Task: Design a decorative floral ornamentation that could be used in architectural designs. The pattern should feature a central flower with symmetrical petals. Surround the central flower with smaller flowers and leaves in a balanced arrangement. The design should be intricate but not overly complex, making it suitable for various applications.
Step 1236:
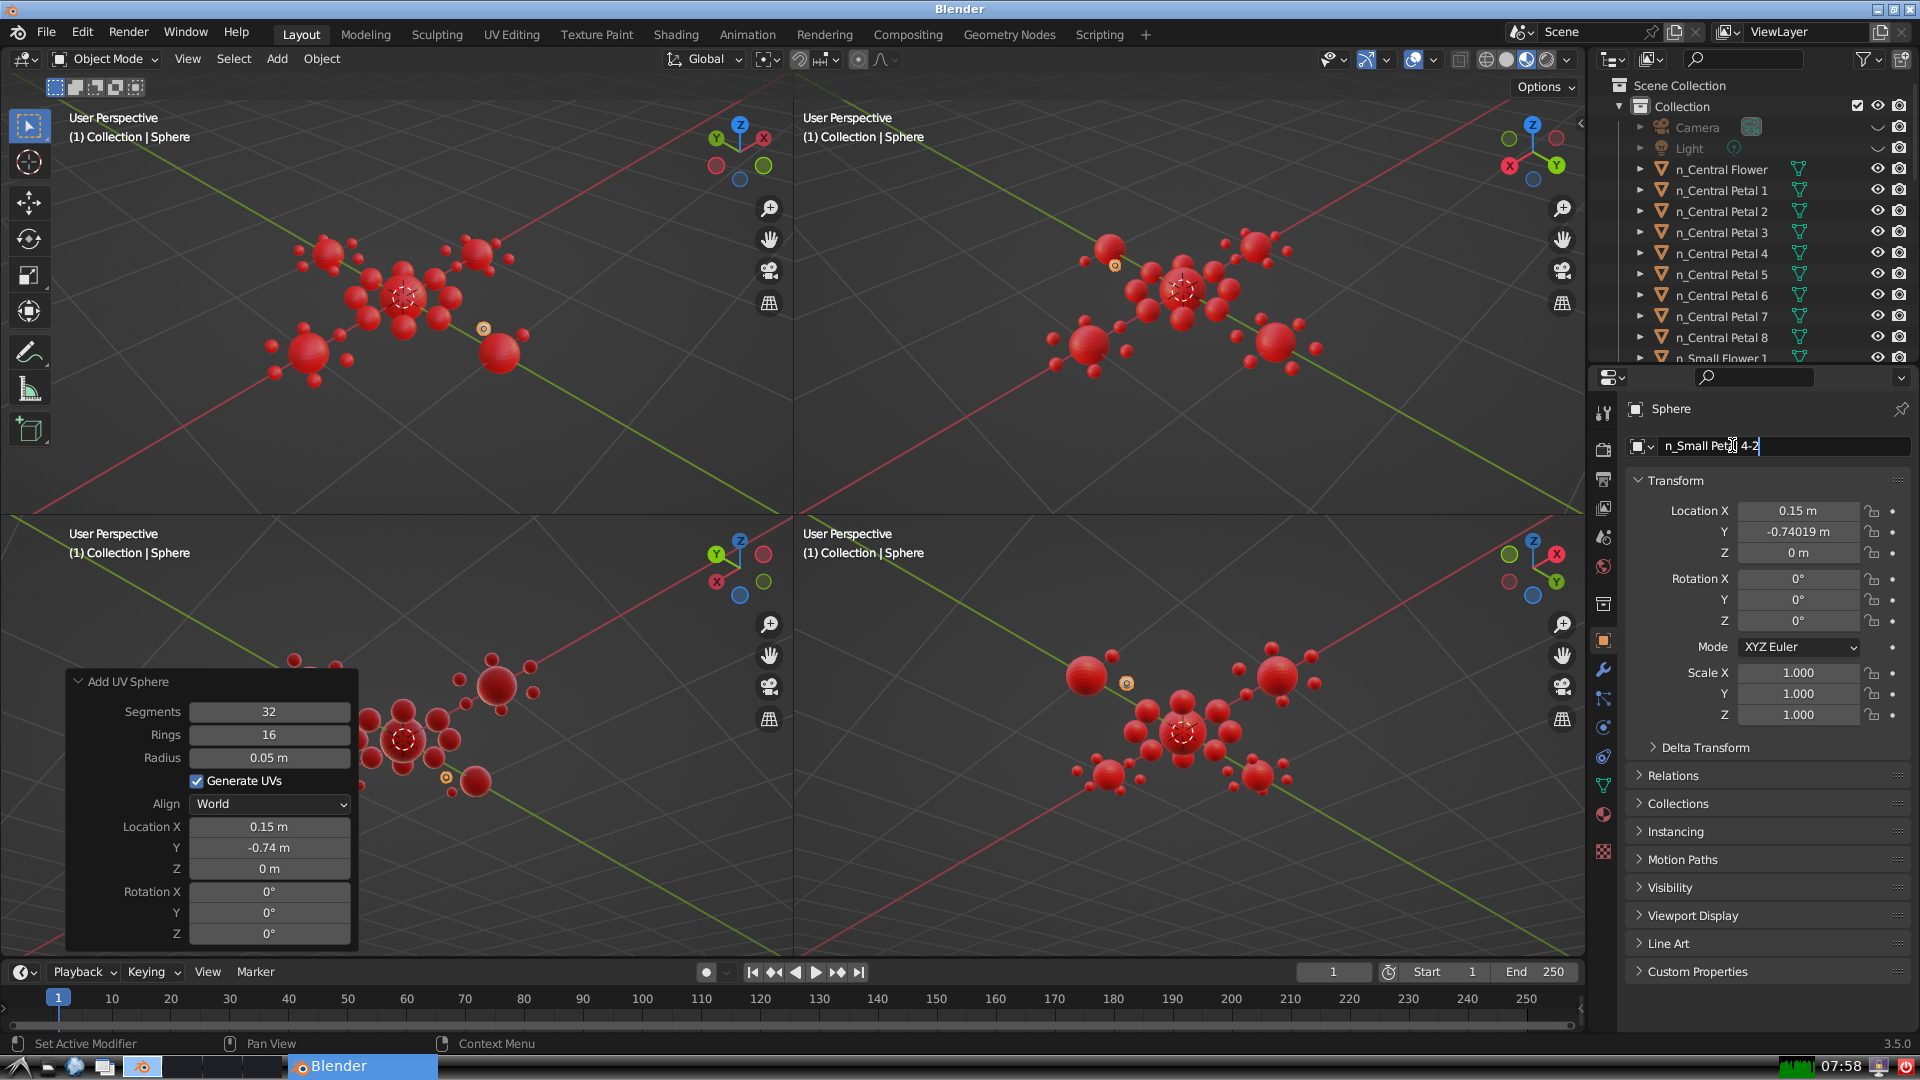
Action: {"key_press": ['Return']}